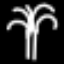
Label: palm tree